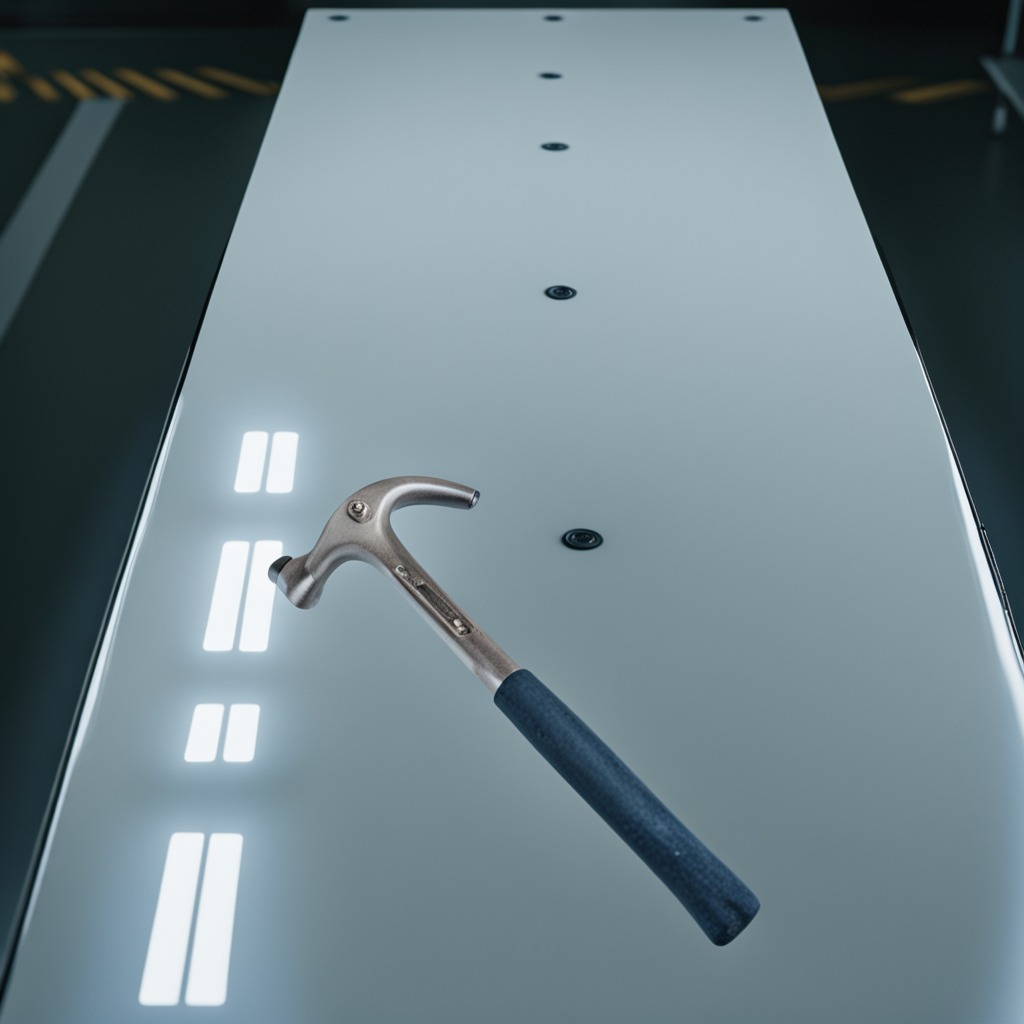
A hammer lying on the table in the ship maintenance bay industrial lighting.